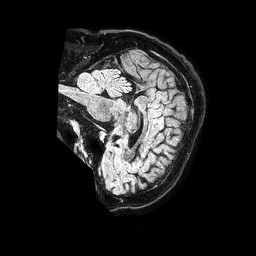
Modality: FLAIR
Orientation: sagittal
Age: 47
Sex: male
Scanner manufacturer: philips
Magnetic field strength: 1.5 T
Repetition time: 4.8 s
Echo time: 0.3 s